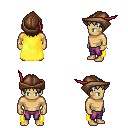
a pixel art fantasy rpg character, male body template, human, tanned skin, yellow cape, magenta pants, white plain hairstyle, leather cap, bracelets, four views (front, back, left, right), 2x2 character sprite sheet, small pixel art, hard edges, no anti-aliasing